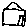
Label: house